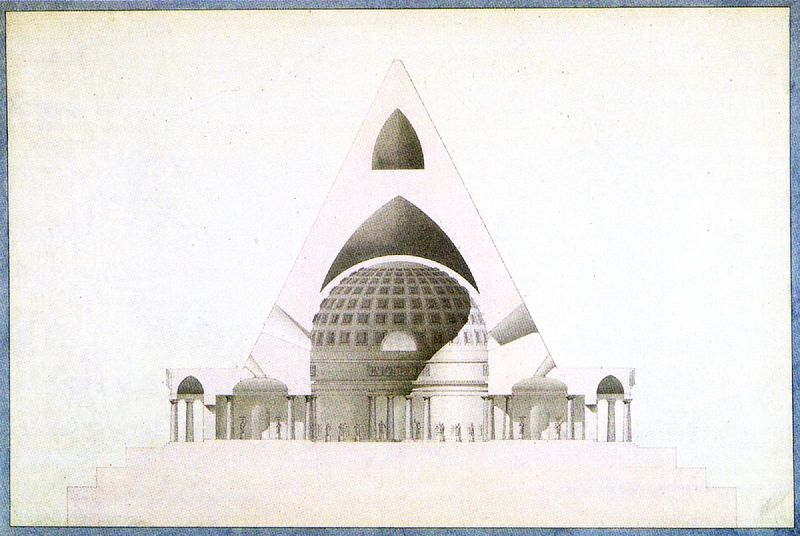
Titel: Projekt eines Denkmals für Napoleon auf dem Monte Cenisio
Künstler: Giannantonio Selva
Schlagwörter: schatten, dreieck, licht, skizze, säulen, gebäude, architektur, klar, formen, farblos, kuppel, treppen, stufen, moschee, schwarzweiß, arabisch, querschnitt, islam, parlament, aufriss, abstarkt, andeutung, r